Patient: sex F, age 64
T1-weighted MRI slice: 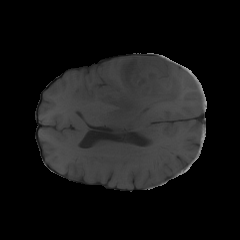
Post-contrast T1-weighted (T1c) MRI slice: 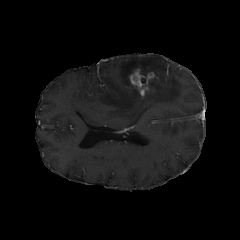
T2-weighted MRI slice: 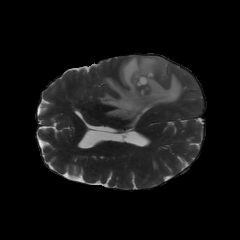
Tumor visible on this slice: yes
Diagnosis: Glioblastoma, IDH-wildtype
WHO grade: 4